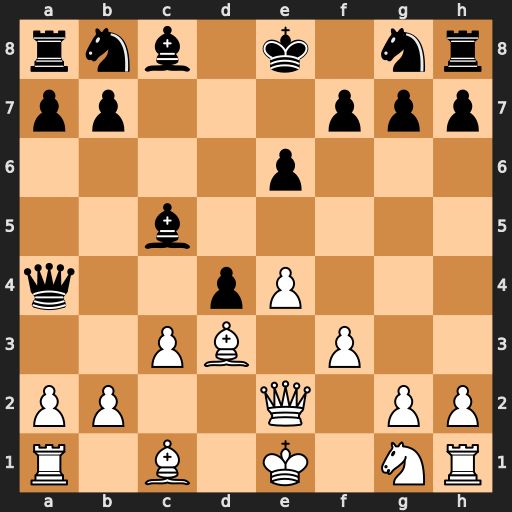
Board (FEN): rnb1k1nr/pp3ppp/4p3/2b5/q2pP3/2PB1P2/PP2Q1PP/R1B1K1NR
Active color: w
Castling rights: KQkq
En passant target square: -
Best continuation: Bb5+ Qxb5 Qxb5+